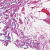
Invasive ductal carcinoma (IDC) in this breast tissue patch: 0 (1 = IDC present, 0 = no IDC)